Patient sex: M
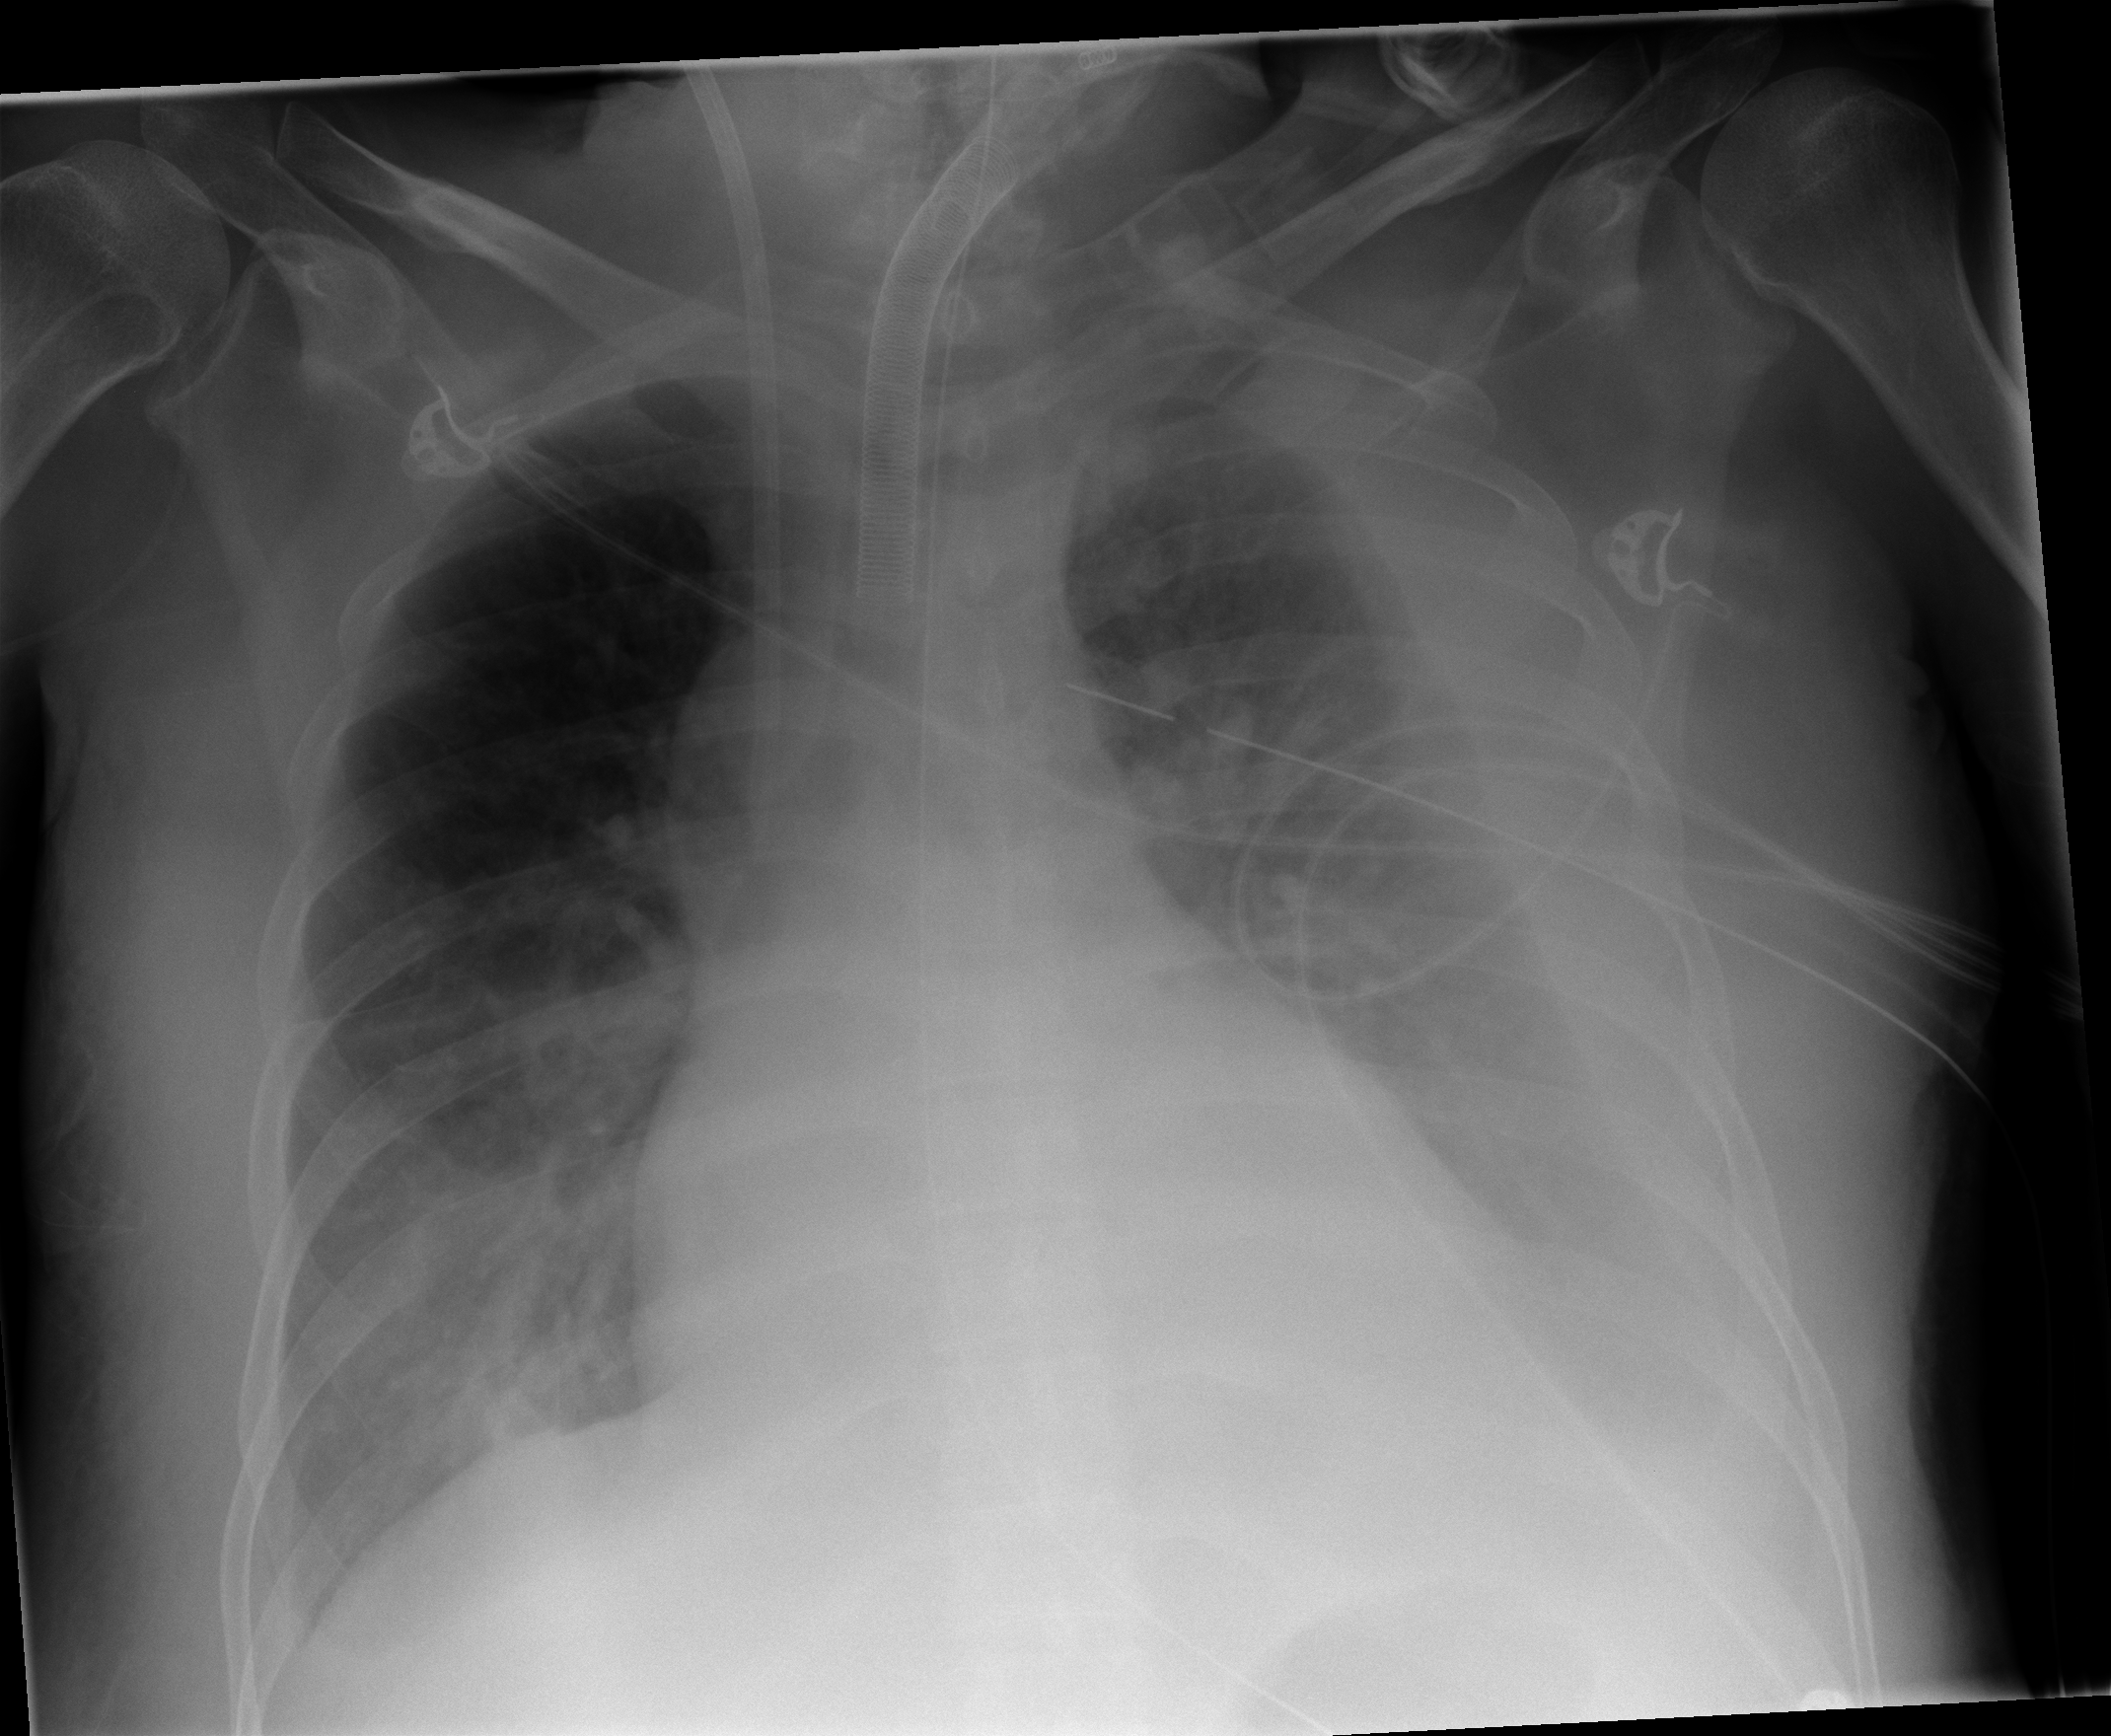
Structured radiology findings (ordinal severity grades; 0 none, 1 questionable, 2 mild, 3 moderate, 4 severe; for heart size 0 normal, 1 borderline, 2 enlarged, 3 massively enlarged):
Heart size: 1
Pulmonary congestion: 3
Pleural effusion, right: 1
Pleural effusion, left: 3
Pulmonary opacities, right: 3
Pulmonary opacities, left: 3
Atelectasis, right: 0
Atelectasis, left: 2